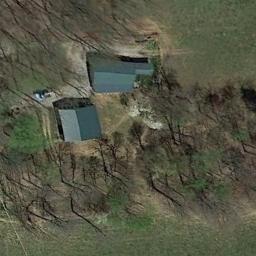
Label: residential